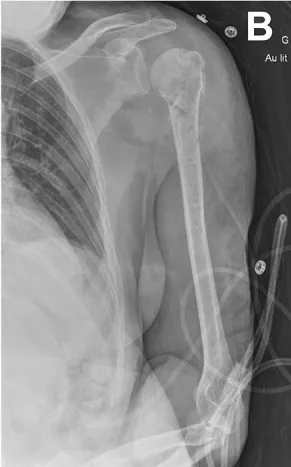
(B) An X-ray image immediately after debridement and implant removal surgery.
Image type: radiology (x_ray)